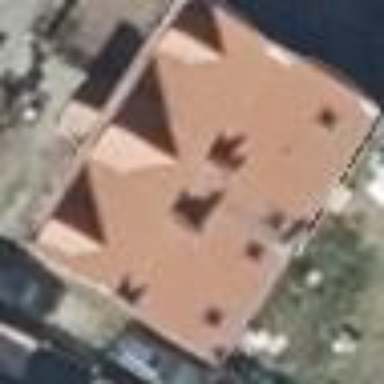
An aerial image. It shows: House with multiple parts.